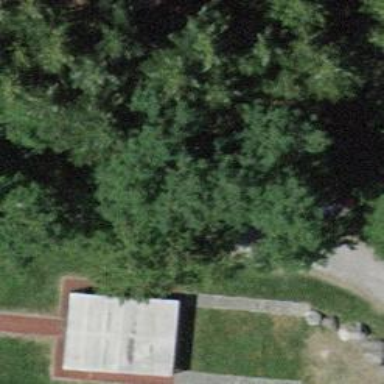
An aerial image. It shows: Red bench.